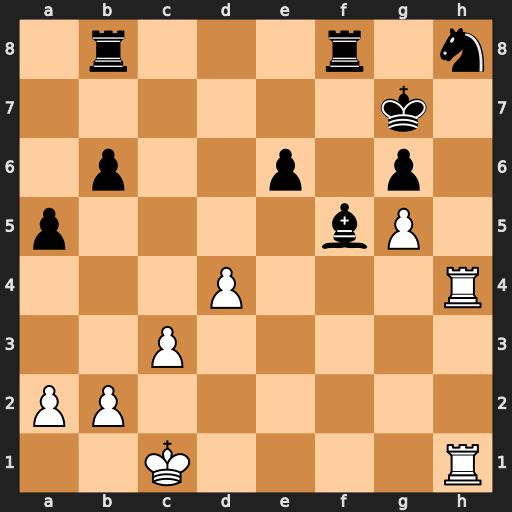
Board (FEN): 1r3r1n/6k1/1p2p1p1/p4bP1/3P3R/2P5/PP6/2K4R
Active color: w
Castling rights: -
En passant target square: -
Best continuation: Rh7+ Kg8 Rxh8+ Kf7 R1h7+ Ke8 Rxf8+ Kxf8 Rh8+ Ke7 Rxb8